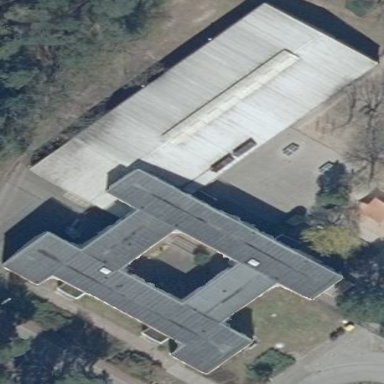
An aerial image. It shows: School building.